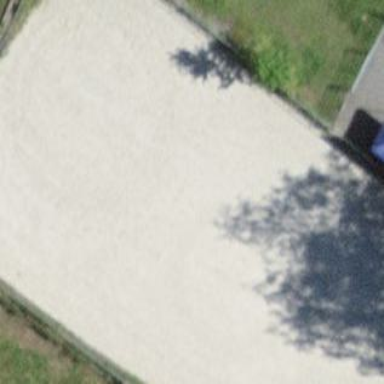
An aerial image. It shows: Area designated for horse riding.